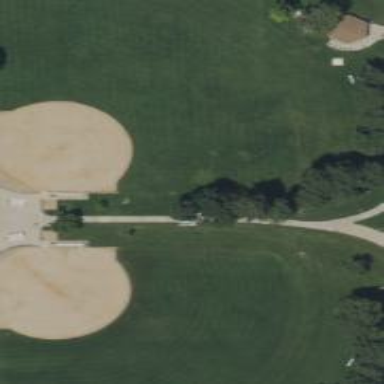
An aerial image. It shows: Grass baseball pitch for leisure and sport.